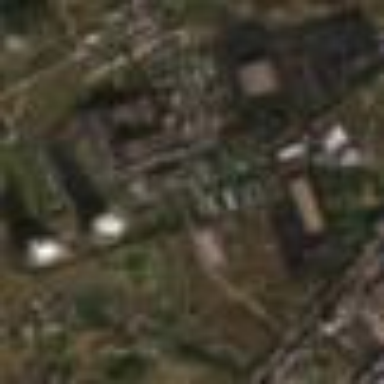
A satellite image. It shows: Industrial area with coal-powered plant.